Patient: sex M, age 64
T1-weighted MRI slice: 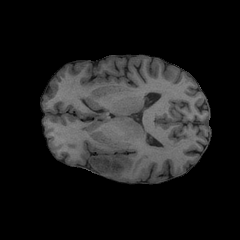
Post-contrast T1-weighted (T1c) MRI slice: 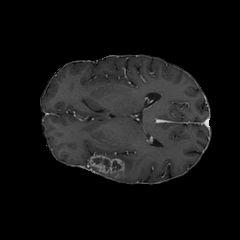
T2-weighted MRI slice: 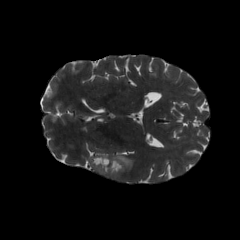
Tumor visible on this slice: yes
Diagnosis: Glioblastoma, IDH-wildtype
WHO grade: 4